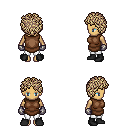
a pixel art fantasy rpg character, female body template, human, tanned skin, brown tunic, white pants, white blonde curly afro hairstyle, metal gloves, black shoes, four views (front, back, left, right), 2x2 character sprite sheet, small pixel art, hard edges, no anti-aliasing